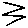
Label: zigzag